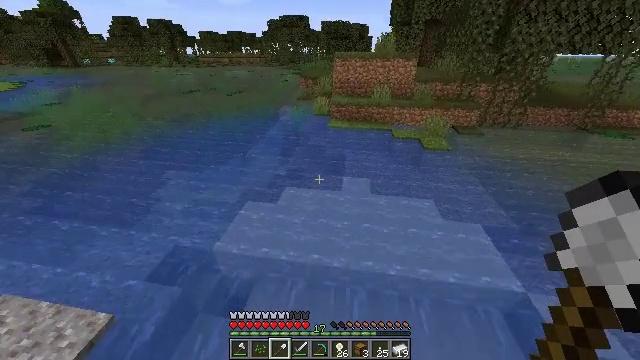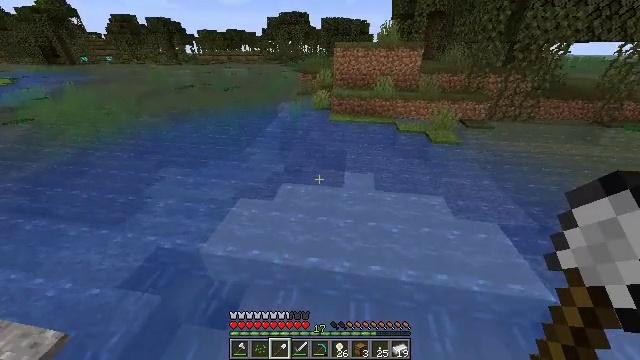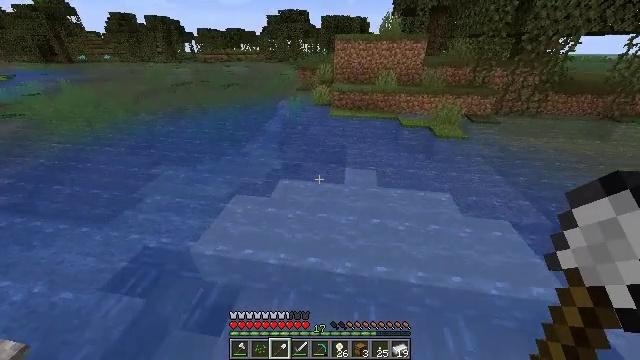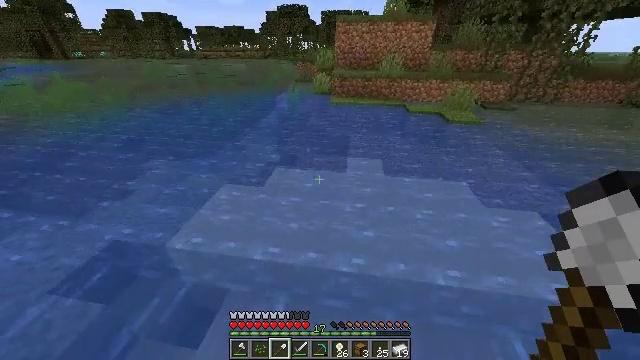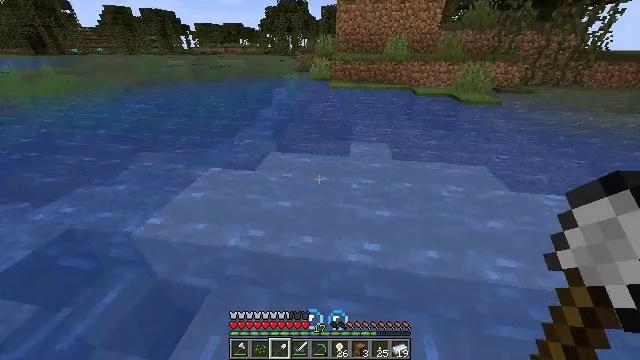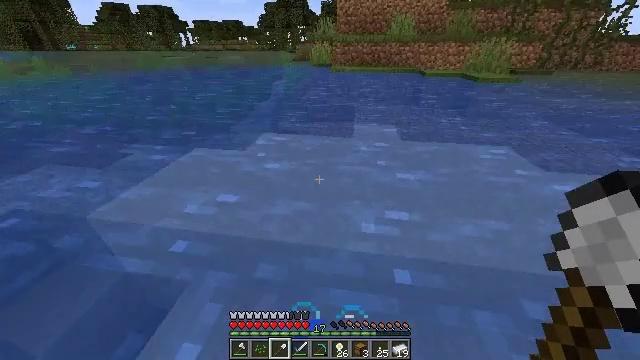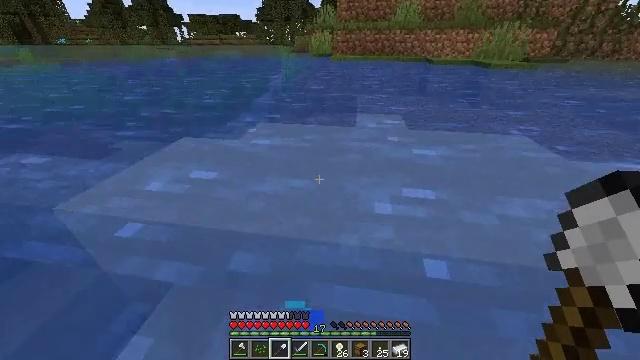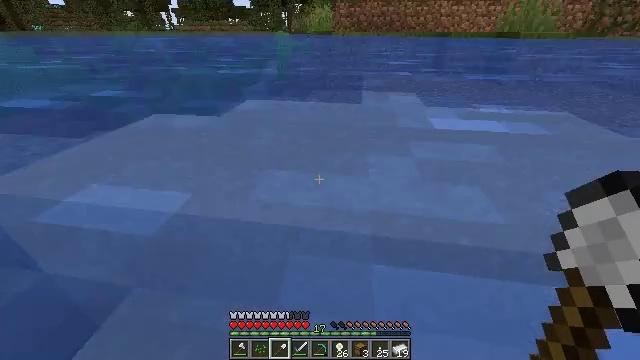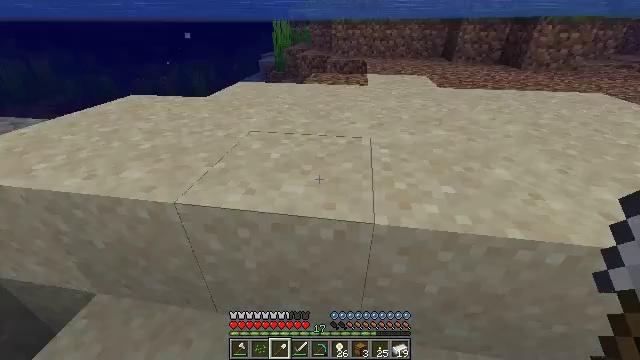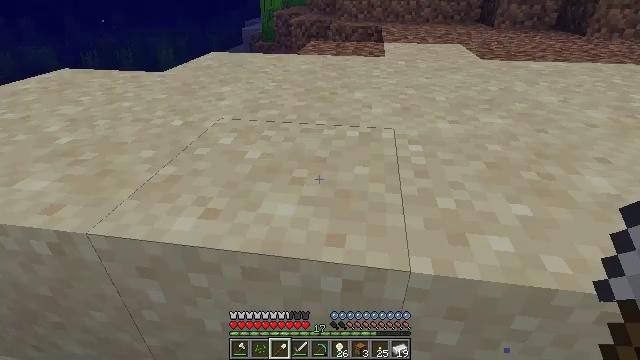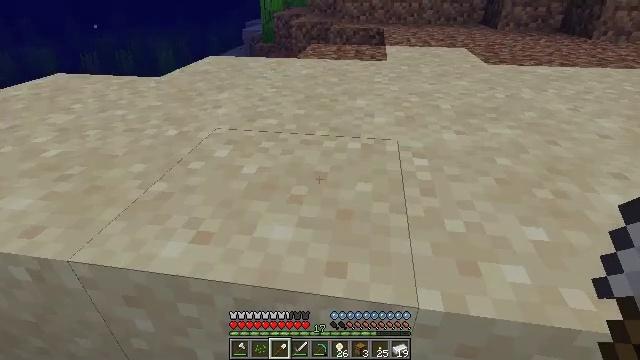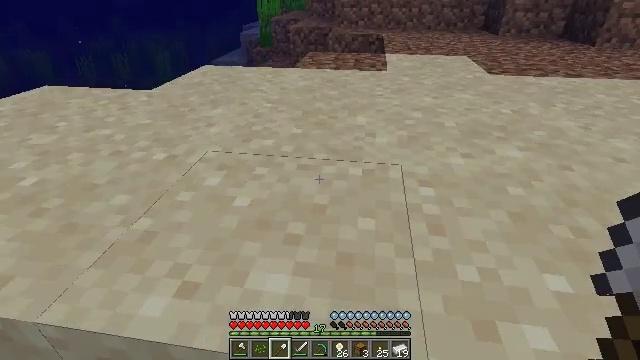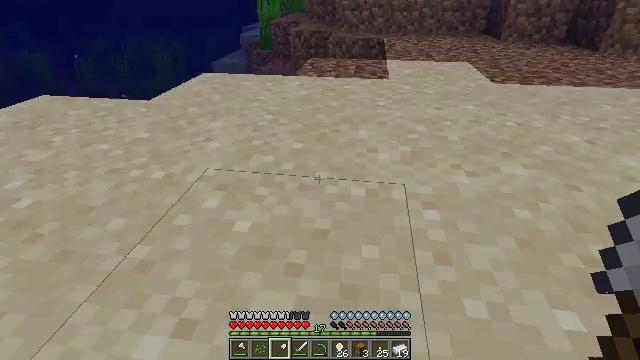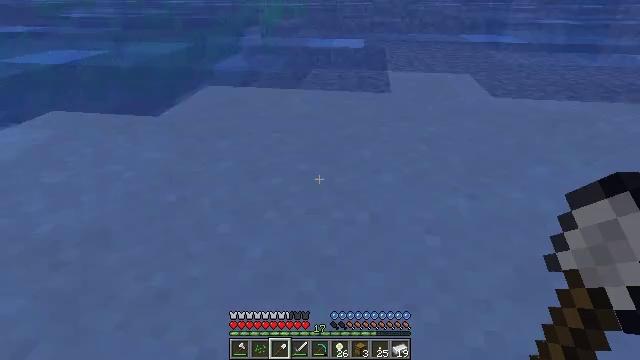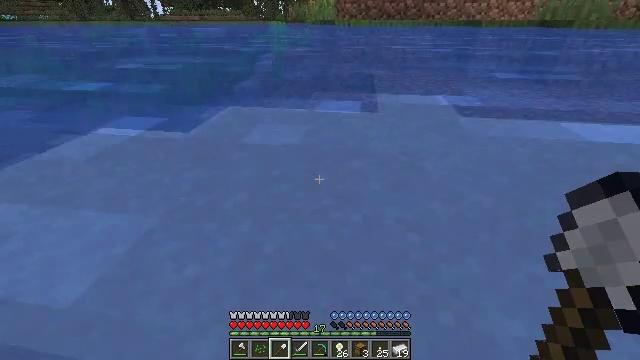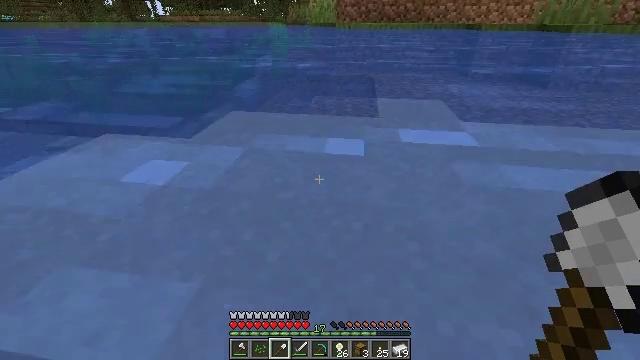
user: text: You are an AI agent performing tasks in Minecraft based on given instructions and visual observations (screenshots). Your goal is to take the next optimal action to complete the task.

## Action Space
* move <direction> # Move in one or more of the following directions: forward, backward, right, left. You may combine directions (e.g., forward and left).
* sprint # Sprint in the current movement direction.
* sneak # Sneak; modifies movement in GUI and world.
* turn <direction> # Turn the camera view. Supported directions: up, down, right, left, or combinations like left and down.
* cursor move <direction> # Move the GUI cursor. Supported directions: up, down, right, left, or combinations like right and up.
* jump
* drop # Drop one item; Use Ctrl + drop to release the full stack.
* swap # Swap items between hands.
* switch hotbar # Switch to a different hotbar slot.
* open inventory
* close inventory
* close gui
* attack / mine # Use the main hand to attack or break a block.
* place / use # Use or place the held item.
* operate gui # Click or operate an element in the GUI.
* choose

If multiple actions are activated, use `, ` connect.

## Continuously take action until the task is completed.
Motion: motion action
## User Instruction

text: Mine the clay from the riverbed.
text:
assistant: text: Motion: move forward, sprint, jump
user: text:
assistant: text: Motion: move forward, jump
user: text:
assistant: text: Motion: move forward, jump
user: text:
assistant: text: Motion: move forward, jump
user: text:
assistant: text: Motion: move forward, jump
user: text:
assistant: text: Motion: move forward, jump
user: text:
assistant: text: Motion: move forward, jump
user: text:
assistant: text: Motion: move forward, jump
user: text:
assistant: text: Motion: move forward, jump
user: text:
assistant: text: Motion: move forward, jump
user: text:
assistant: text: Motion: move forward, jump
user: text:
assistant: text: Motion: move forward, jump
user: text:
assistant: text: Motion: move forward, jump
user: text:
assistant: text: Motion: move forward, sprint, jump
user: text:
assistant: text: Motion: move forward, sprint, jump
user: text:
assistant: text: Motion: move forward, sprint, jump
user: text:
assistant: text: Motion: move forward, sprint, jump
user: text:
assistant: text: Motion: move forward, sprint, jump
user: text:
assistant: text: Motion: move forward, sprint, jump
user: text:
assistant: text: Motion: move forward, sprint, jump
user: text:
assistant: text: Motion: move forward, sprint, jump
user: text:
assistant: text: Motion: move forward, sprint, jump
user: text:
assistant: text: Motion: move forward, sprint, jump
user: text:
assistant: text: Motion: move forward, sprint, jump
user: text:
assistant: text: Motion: move forward, sprint, jump
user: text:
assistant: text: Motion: move forward, sprint, jump
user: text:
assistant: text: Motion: move forward, sprint, jump
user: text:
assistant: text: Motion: move forward, sprint, jump
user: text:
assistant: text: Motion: move forward, sprint, jump
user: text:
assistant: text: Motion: move forward, sprint, jump